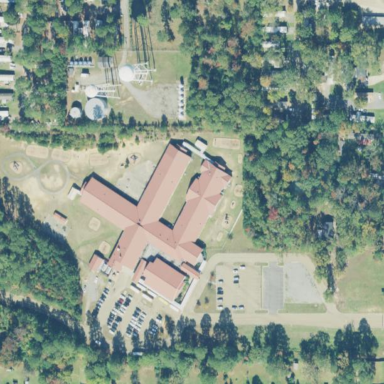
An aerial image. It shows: School building.